The image is the raw time-domain waveform of a rolling-element bearing's vibration signal. What is the most likely bearing condition (normal, inner_race, outer_race, ball)?
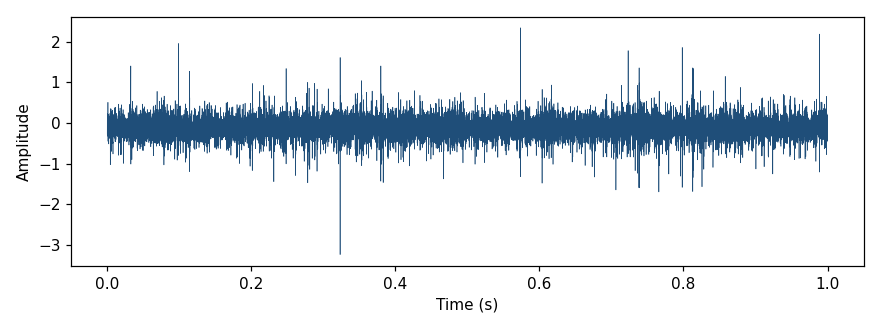
Answer: inner_race